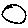
Label: circle